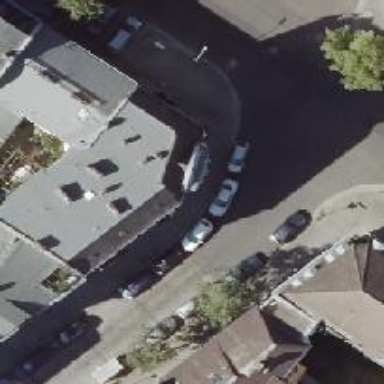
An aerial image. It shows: Residential road with parallel parking lanes on both sides. The sidewalks have sett surface.